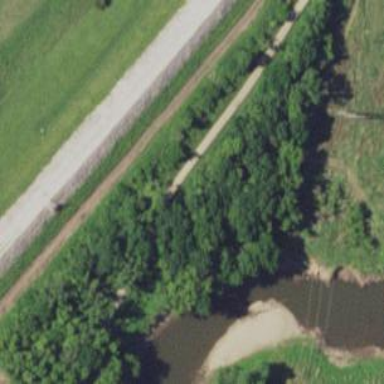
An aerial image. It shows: Path with excellent trail visibility.